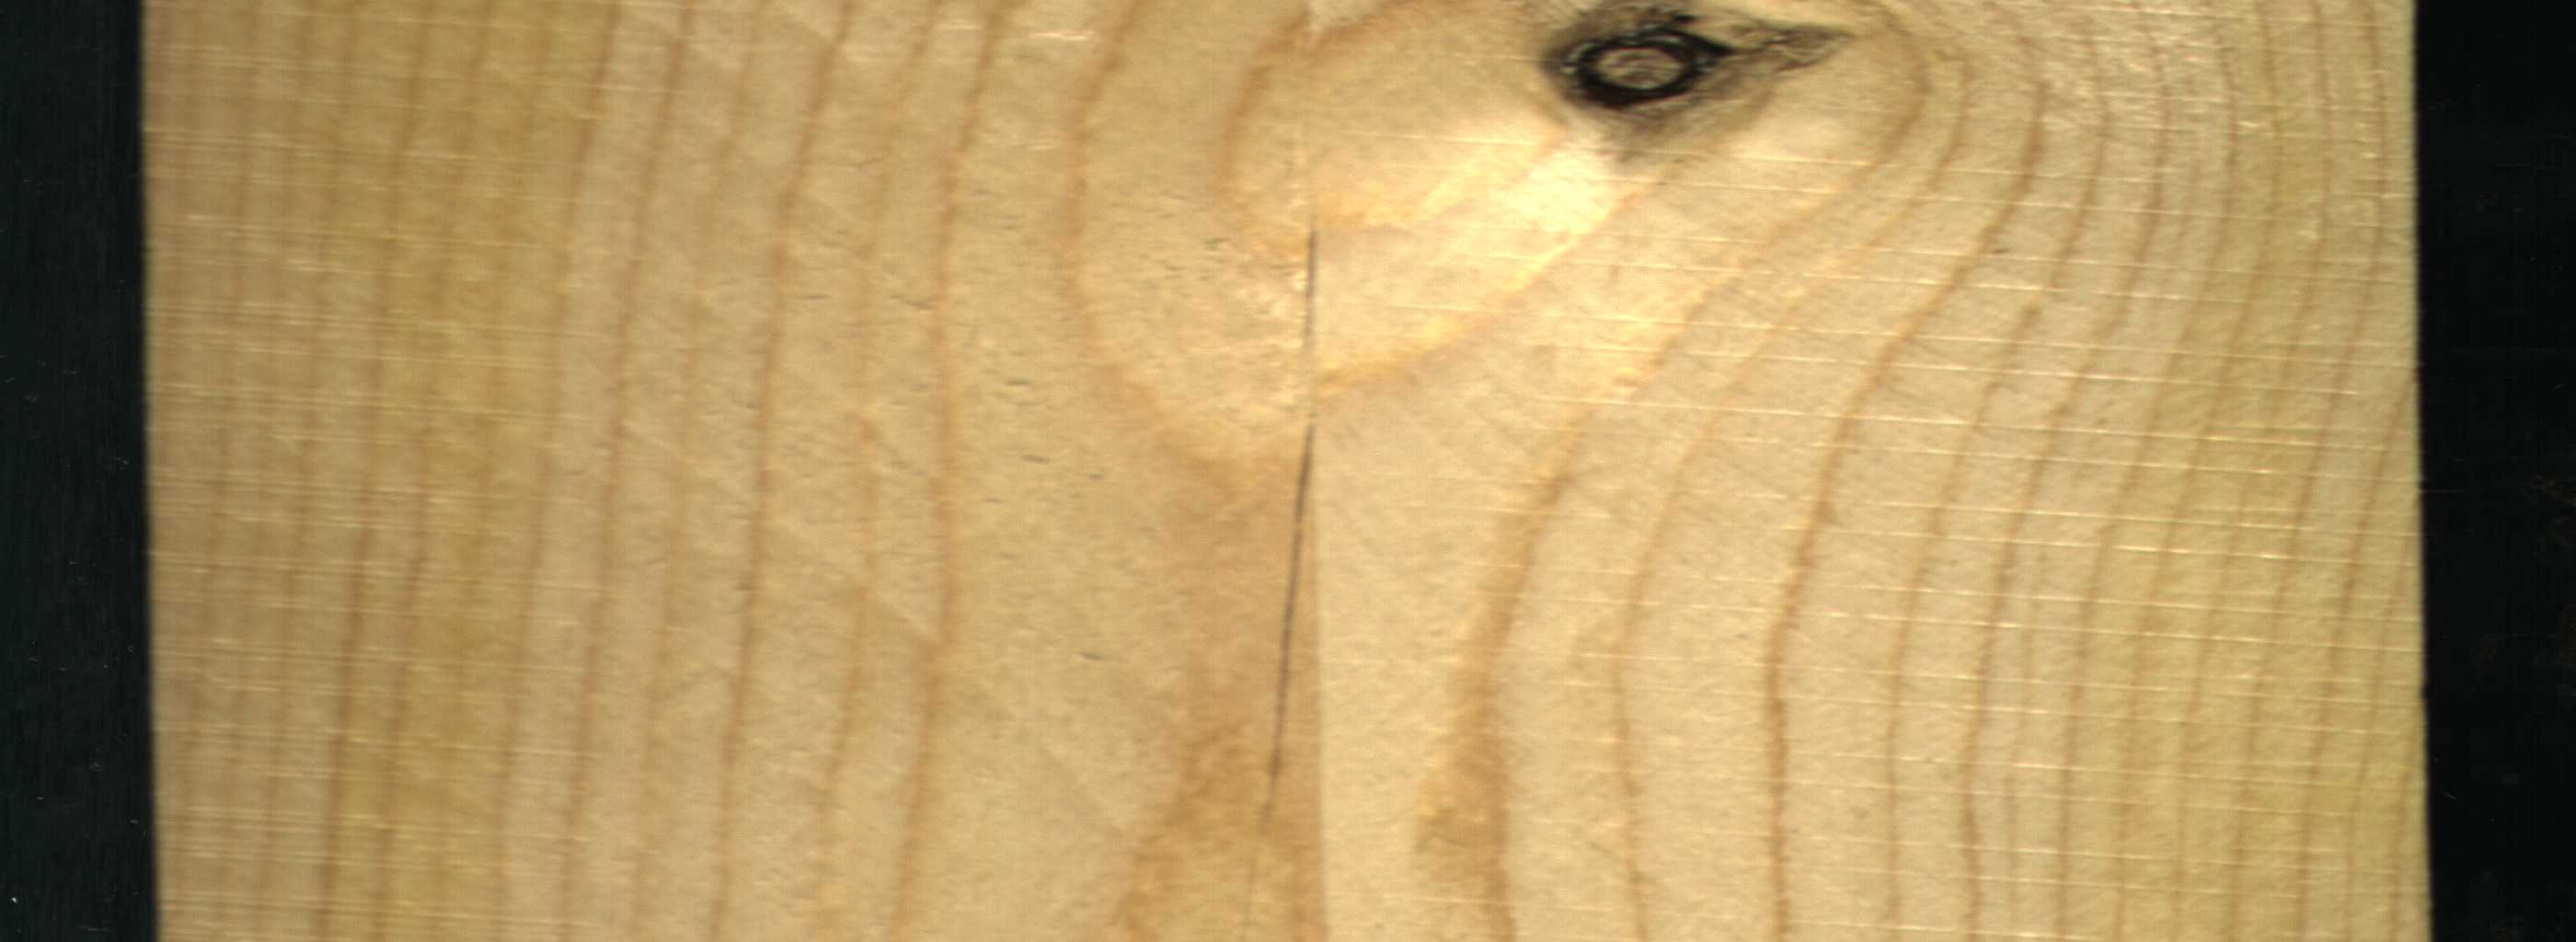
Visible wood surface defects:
Crack
Dead_Knot
Dead_Knot